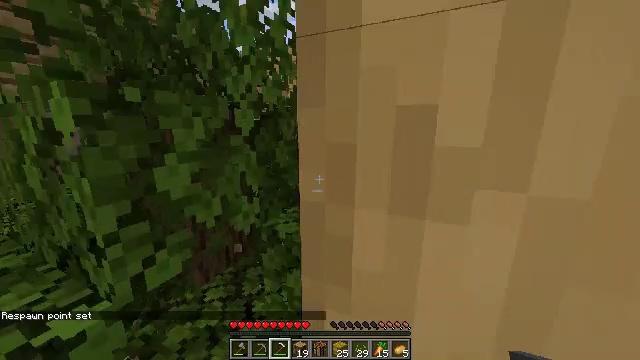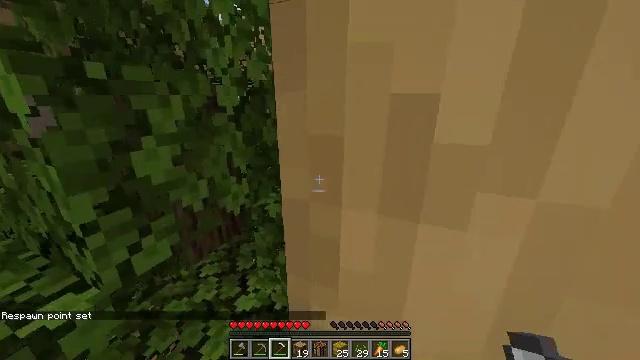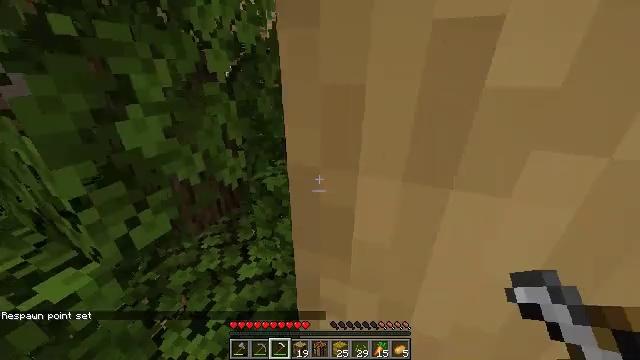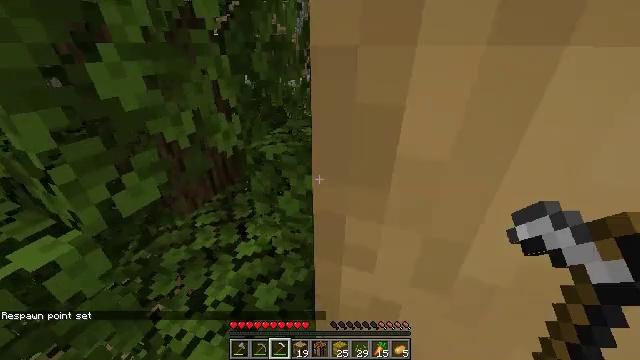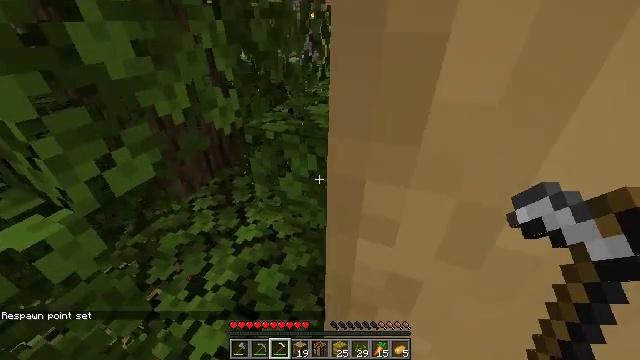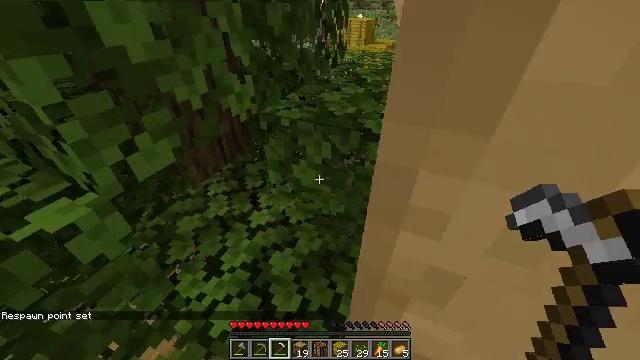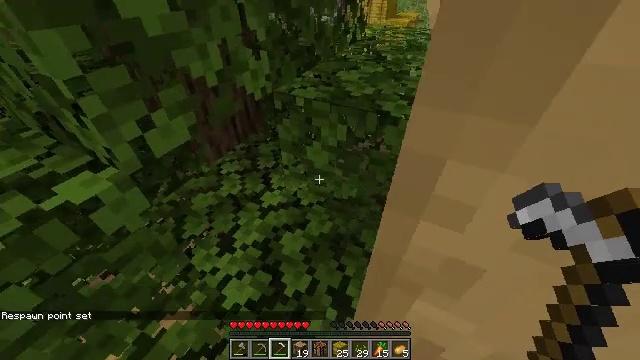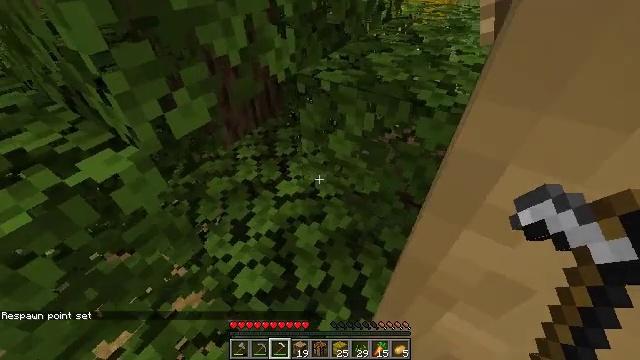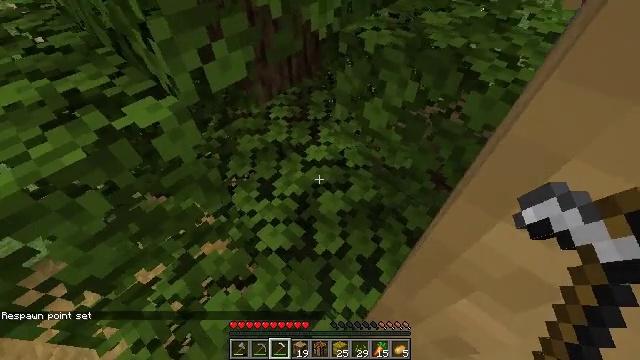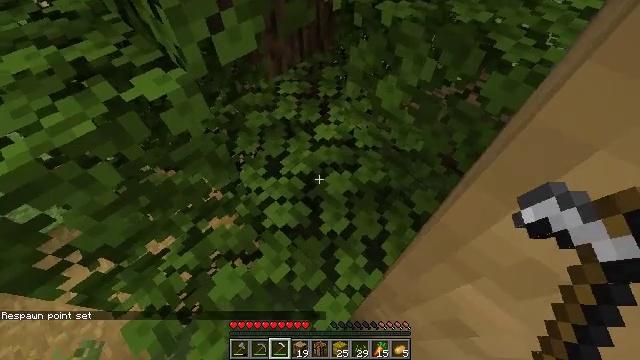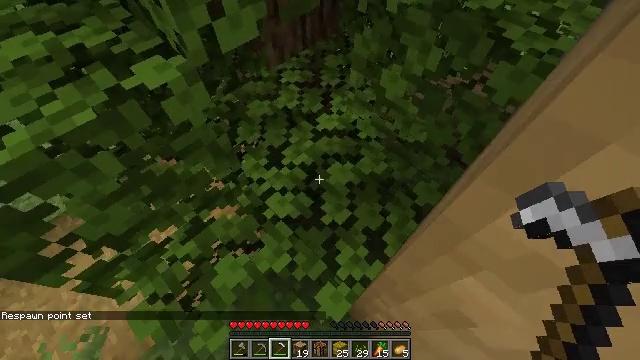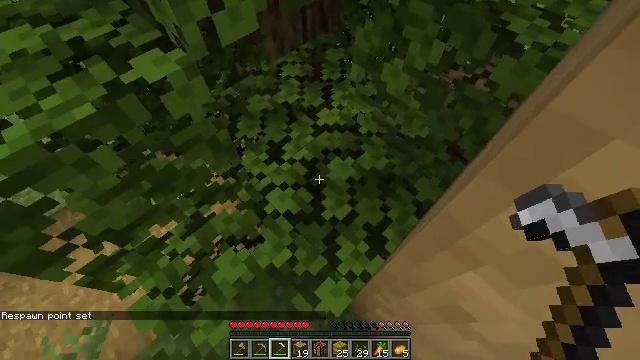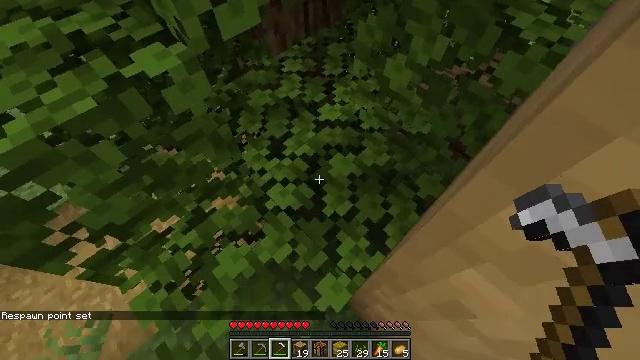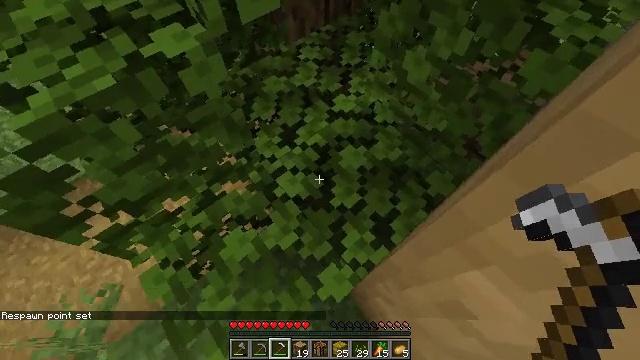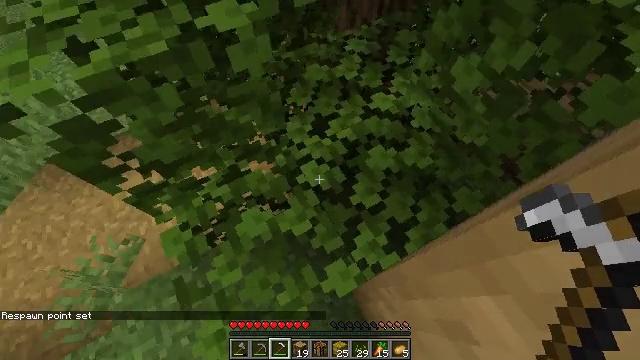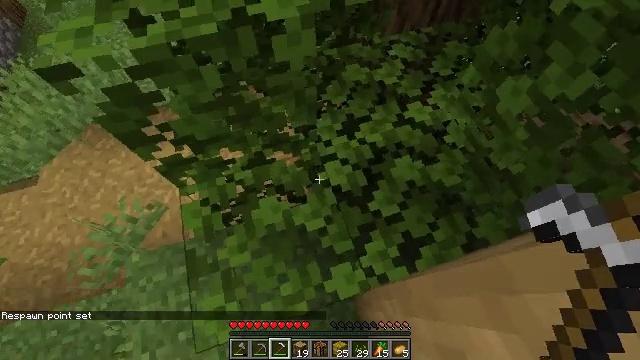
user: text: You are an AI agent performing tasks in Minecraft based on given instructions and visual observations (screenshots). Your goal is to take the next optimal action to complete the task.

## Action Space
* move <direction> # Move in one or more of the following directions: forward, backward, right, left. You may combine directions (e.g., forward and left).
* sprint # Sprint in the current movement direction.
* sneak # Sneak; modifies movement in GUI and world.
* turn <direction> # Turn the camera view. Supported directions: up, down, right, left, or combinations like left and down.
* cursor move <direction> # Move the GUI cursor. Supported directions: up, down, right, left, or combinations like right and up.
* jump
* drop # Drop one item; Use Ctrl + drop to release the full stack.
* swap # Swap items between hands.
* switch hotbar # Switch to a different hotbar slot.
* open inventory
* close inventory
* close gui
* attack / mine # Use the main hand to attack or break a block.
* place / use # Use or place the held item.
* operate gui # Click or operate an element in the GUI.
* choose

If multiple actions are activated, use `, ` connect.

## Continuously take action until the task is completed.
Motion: motion action
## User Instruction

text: Gather oak leaves by attacking.
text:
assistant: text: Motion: move forward, sprint, turn right and down, jump
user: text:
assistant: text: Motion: move forward, sprint, turn right and down, jump
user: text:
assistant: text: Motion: move forward, sprint, turn down, jump
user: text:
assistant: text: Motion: move forward, sprint, turn down
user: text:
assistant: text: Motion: turn left and down
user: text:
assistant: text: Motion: turn left and down
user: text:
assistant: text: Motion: turn left and down
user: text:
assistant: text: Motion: turn left and down
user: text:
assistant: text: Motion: turn left and down
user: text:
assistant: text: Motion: turn down
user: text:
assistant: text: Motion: turn down
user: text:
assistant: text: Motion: no_op
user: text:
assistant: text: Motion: turn left and down
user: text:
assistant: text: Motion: turn left and down
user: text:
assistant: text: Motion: turn left
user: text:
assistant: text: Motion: turn left
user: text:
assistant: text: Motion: turn left
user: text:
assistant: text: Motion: no_op
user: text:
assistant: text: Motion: turn left
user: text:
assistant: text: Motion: no_op
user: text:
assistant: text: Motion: no_op
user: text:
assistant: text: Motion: attack / mine
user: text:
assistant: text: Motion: no_op
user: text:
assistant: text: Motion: turn right and down, attack / mine
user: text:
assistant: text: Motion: turn right, attack / mine
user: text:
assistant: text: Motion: turn right, attack / mine
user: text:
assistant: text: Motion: turn right, attack / mine
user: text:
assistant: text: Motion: turn right and up, attack / mine
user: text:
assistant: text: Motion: turn right and up, attack / mine
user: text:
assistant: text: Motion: turn right and up, attack / mine